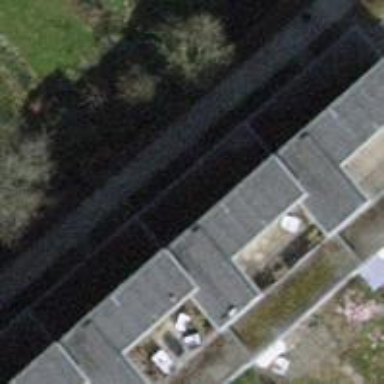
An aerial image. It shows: Flat roof terrace building.